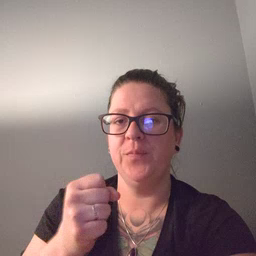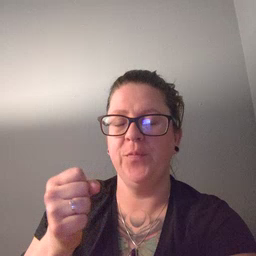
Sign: refrigerator